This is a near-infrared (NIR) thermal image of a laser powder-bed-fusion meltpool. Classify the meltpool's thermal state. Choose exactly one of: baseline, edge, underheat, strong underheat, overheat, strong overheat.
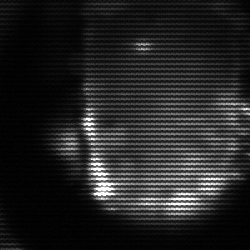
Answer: baseline